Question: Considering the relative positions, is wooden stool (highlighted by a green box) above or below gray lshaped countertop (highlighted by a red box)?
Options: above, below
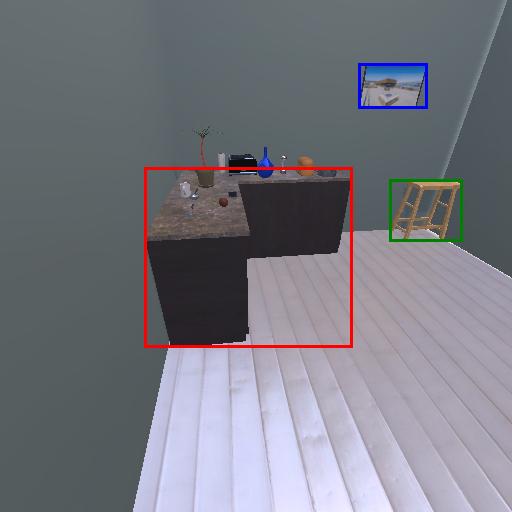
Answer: above